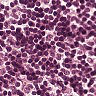
Metastatic tissue present: no